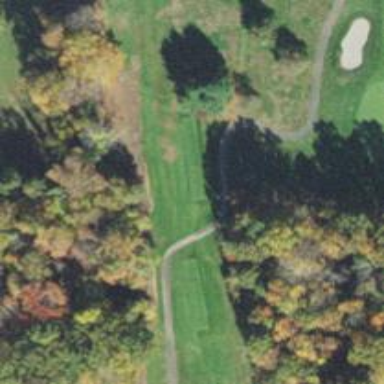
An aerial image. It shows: Path used for both walking and golf.